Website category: auto
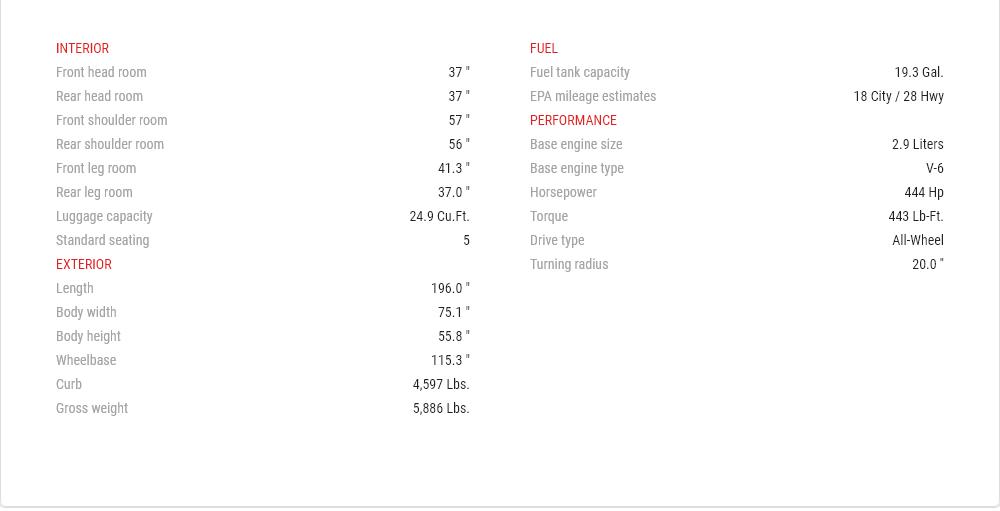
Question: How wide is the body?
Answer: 75.1 "

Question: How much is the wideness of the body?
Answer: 75.1 "

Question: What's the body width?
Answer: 75.1 "

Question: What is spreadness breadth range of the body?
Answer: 75.1 "

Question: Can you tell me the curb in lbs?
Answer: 4,597 lbs.

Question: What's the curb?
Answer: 4,597 lbs.

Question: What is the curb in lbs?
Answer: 4,597 lbs.

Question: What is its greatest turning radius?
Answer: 20.0 ''

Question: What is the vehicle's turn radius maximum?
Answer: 20.0 ''

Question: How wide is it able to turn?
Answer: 20.0 ''

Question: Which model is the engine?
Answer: V-6

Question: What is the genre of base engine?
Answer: V-6

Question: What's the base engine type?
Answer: V-6

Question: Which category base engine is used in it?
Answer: V-6

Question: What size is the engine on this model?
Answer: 2.9 liters

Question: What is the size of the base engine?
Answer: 2.9 liters

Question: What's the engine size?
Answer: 2.9 liters

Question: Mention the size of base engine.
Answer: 2.9 liters

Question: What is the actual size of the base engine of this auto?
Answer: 2.9 liters

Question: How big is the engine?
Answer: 2.9 liters

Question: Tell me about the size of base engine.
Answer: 2.9 liters

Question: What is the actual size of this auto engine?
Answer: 2.9 liters

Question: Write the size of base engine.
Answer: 2.9 liters

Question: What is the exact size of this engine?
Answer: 2.9 liters

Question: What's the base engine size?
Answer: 2.9 liters

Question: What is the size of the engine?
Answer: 2.9 liters

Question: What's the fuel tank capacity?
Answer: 19.3 gal.

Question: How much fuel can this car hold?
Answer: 19.3 gal.

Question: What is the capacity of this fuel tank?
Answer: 19.3 gal.

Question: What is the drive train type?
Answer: all-wheel

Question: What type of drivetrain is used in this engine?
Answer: all-wheel

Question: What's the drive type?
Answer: all-wheel

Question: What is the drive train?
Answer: all-wheel

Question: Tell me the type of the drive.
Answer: all-wheel

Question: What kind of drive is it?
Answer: all-wheel

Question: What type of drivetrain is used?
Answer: all-wheel

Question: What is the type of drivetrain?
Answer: all-wheel

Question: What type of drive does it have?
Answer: all-wheel

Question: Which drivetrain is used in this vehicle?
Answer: all-wheel

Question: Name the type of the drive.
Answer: all-wheel

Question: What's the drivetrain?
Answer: all-wheel

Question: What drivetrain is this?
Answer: all-wheel

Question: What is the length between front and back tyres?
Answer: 115.3 "

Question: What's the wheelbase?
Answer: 115.3 "

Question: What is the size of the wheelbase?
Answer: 115.3 "

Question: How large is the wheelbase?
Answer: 115.3 "

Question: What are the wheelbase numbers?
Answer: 115.3 "

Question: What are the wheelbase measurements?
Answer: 115.3 "

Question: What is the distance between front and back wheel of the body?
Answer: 115.3 "

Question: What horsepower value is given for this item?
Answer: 444 hp

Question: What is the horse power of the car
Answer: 444 hp

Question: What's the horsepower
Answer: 444 hp

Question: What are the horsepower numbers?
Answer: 444 hp

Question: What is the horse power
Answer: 444 hp

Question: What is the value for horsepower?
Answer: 444 hp

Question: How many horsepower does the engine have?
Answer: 444 hp

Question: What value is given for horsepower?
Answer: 444 hp

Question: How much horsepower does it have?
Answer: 444 hp

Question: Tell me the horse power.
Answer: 444 hp

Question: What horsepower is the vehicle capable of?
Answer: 444 hp

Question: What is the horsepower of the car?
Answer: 444 hp